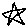
Label: star